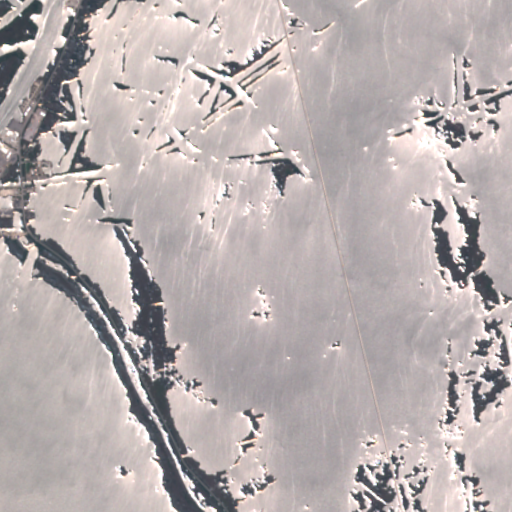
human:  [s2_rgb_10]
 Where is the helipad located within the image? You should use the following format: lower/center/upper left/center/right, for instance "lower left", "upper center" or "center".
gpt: The helipad is located in the upper left of the image.
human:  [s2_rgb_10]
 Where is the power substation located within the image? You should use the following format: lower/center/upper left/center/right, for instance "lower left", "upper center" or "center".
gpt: The power substation is located in the center left of the image.
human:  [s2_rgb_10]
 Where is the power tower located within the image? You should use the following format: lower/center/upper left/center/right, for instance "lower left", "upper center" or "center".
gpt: There is no power tower in the image.